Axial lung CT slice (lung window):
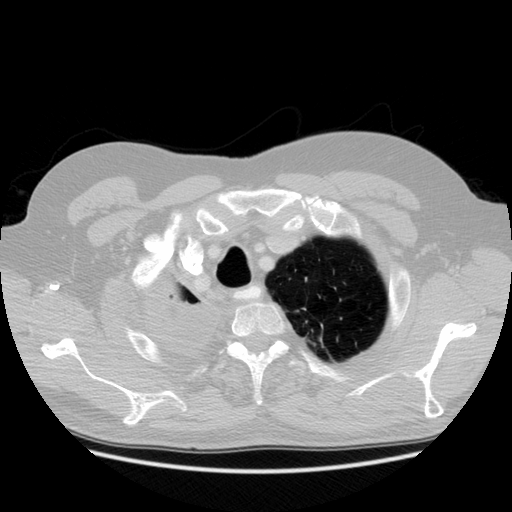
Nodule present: no